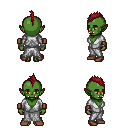
a pixel art fantasy rpg character, female body template, orc, green skin, white robe, magenta pants, brunette mohawk hairstyle, leather bracers, brown shoes, four views (front, back, left, right), 2x2 character sprite sheet, small pixel art, hard edges, no anti-aliasing